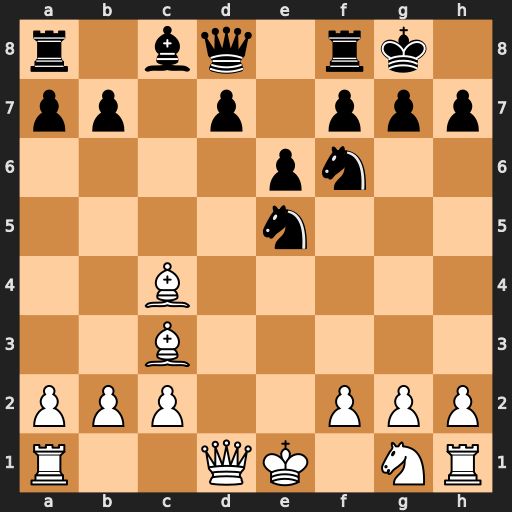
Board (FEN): r1bq1rk1/pp1p1ppp/4pn2/4n3/2B5/2B5/PPP2PPP/R2QK1NR
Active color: w
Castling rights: KQ
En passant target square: -
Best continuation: Bxe5 Qa5+ Bc3